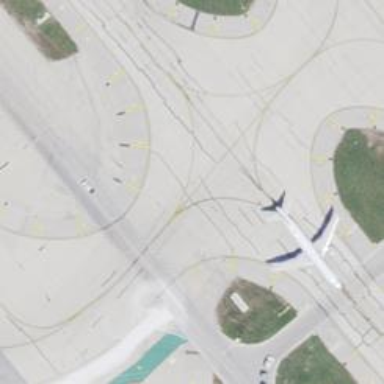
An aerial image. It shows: Image of taxiway at airport.